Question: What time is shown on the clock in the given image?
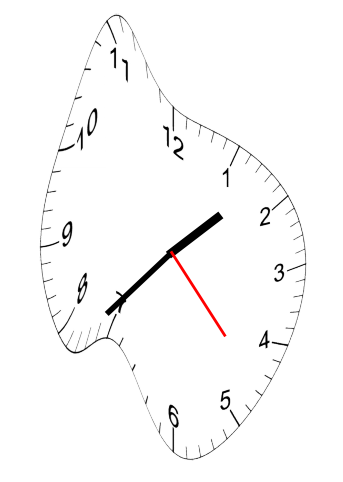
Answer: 01:37:23